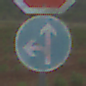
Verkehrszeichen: VorgeschriebeneFahrtrichtungGeradeausOderLinks
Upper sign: Stop
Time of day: Midday
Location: Outdoor (Nature)
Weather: PartlyCloudy
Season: NotSpecified
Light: Natural